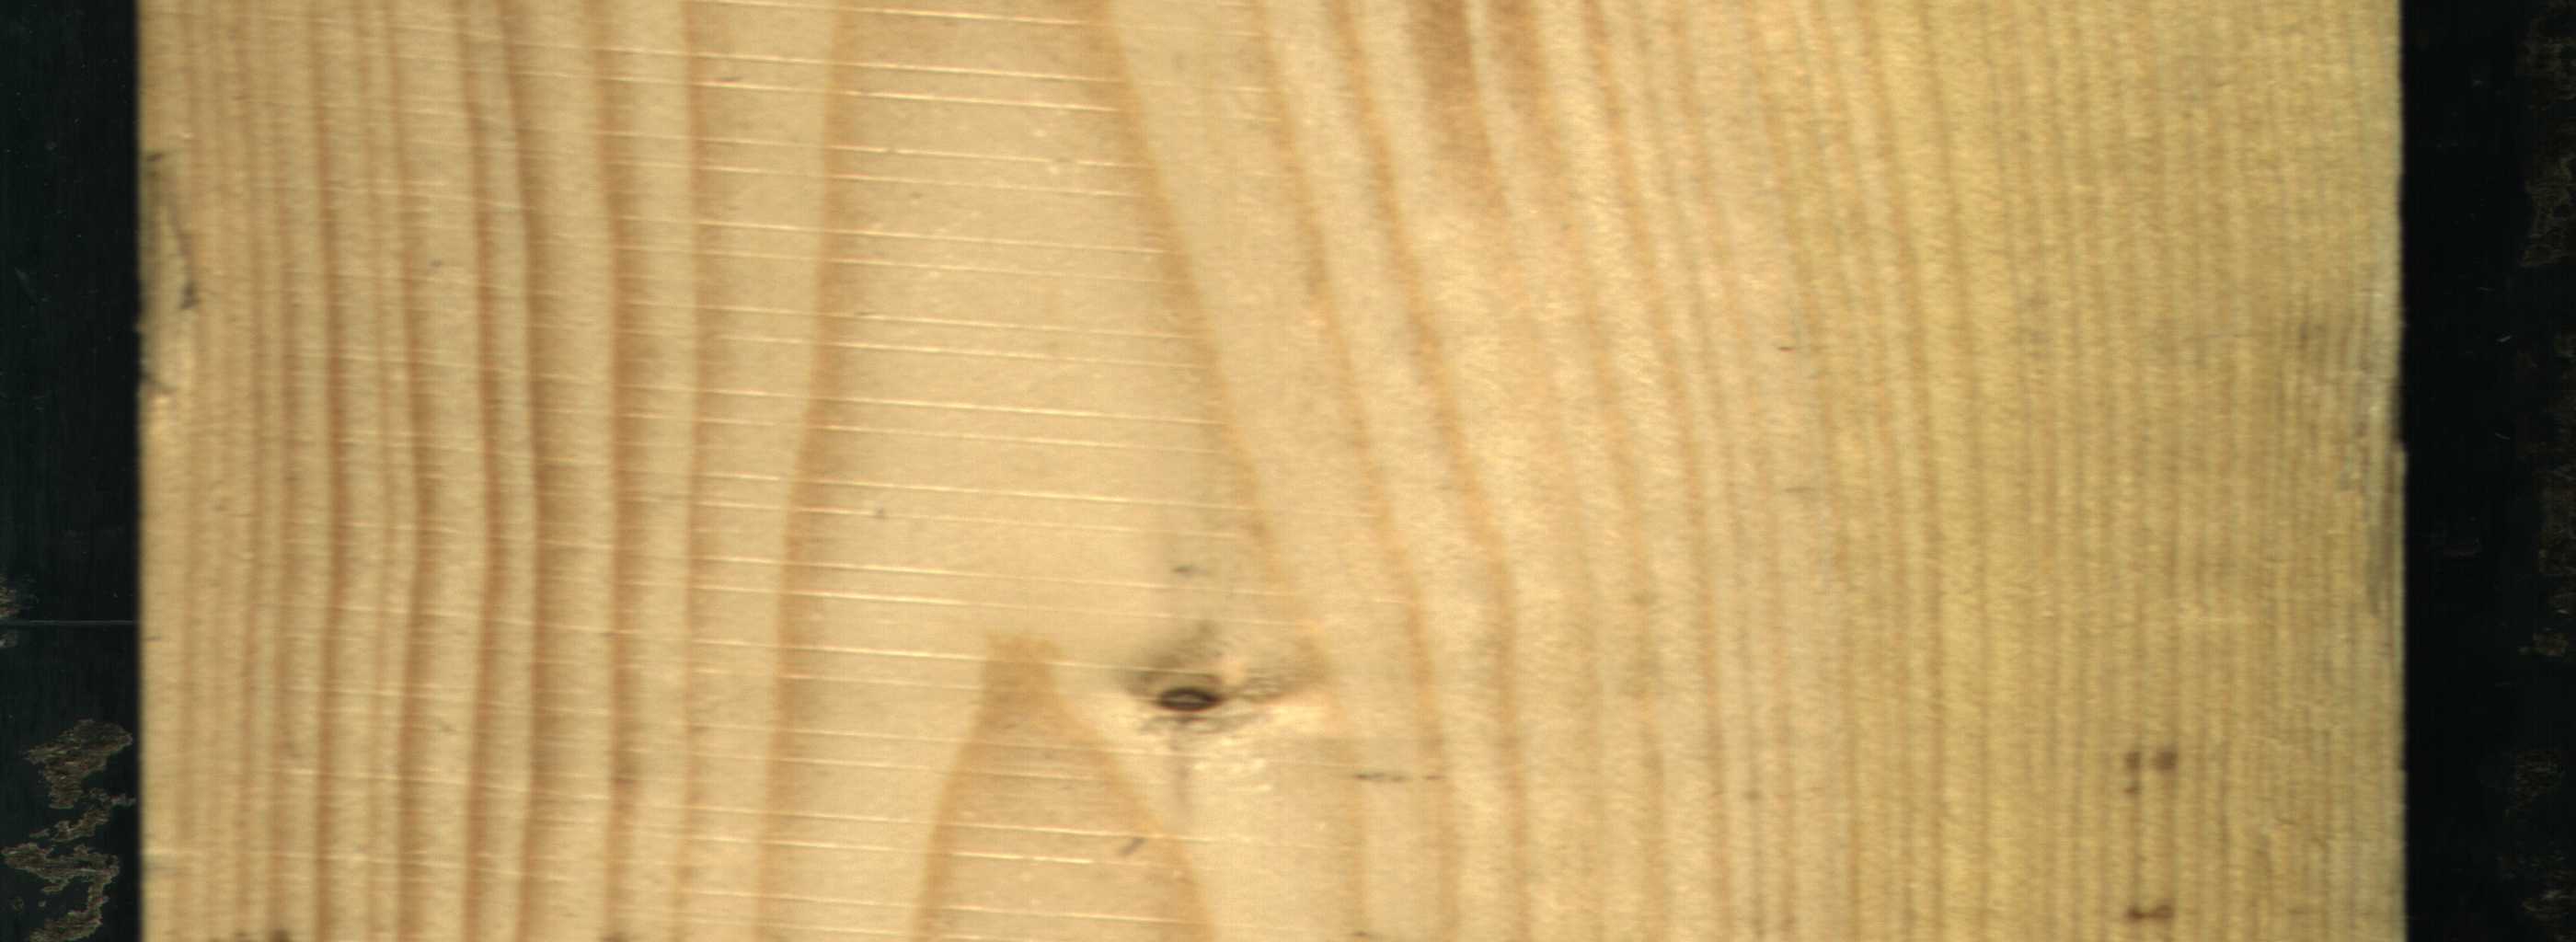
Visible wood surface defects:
Live_Knot